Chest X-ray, AP view. Patient: 29 years old, sex F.
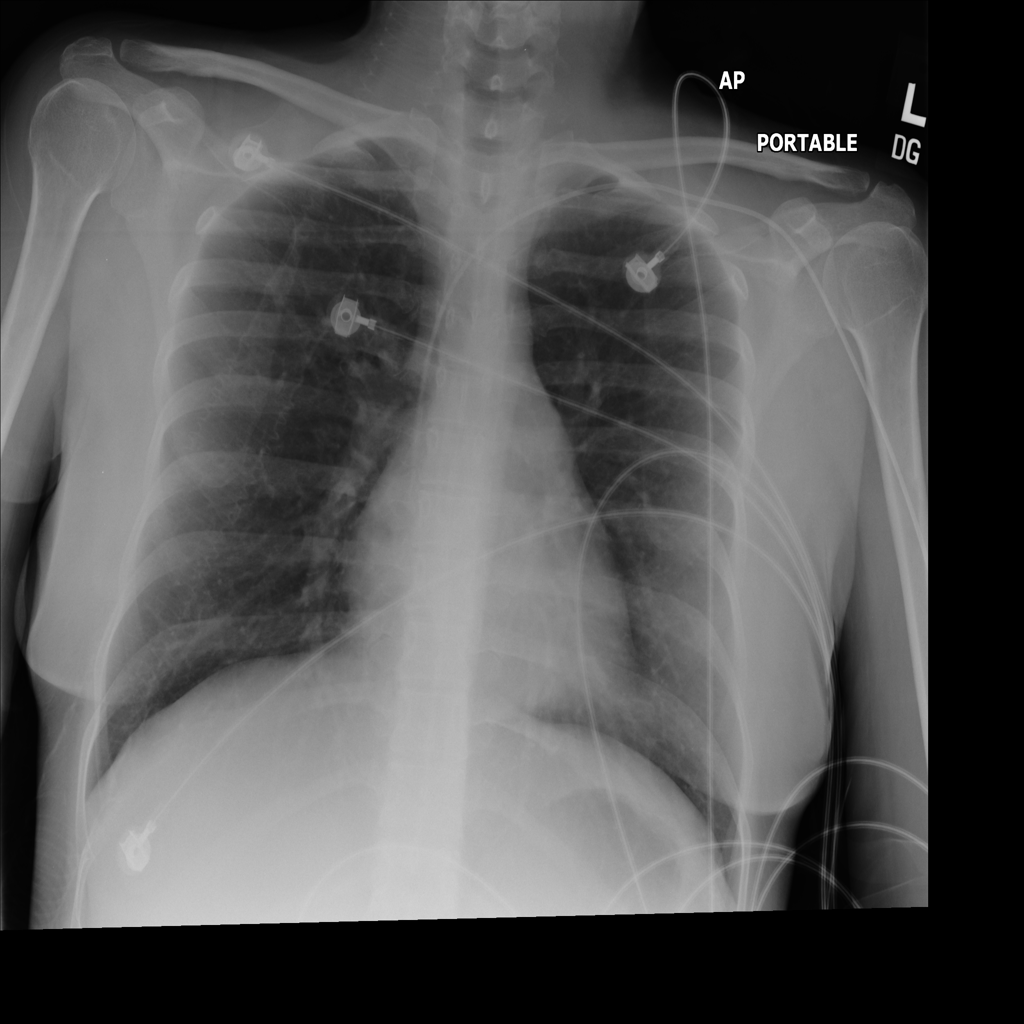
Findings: No Finding